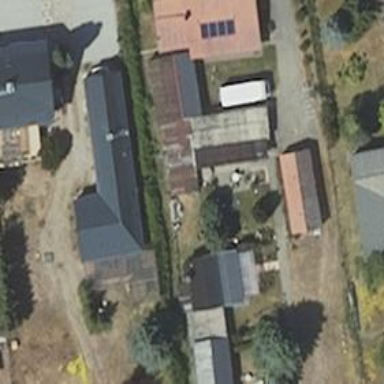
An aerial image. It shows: Shed building.